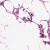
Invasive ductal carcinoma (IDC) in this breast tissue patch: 0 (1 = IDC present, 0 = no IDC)